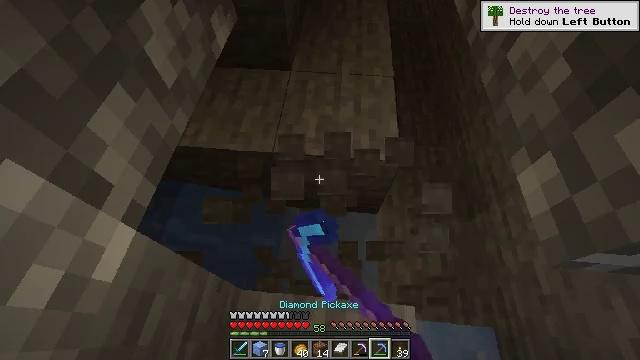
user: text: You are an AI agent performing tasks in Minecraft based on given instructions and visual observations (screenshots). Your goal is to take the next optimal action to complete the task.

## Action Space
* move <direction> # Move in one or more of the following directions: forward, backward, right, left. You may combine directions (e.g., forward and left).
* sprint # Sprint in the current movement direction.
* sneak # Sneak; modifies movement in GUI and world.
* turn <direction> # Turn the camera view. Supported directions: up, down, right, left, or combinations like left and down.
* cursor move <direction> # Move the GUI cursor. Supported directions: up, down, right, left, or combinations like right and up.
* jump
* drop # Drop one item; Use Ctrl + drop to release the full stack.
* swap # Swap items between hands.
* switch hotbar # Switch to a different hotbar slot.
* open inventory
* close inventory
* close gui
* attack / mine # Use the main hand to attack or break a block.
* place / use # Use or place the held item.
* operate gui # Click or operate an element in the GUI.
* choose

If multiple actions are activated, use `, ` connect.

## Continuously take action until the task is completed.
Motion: motion action
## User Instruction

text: Mine the stone slab block.
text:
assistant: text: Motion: no_op